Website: bh-photo
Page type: address-validator
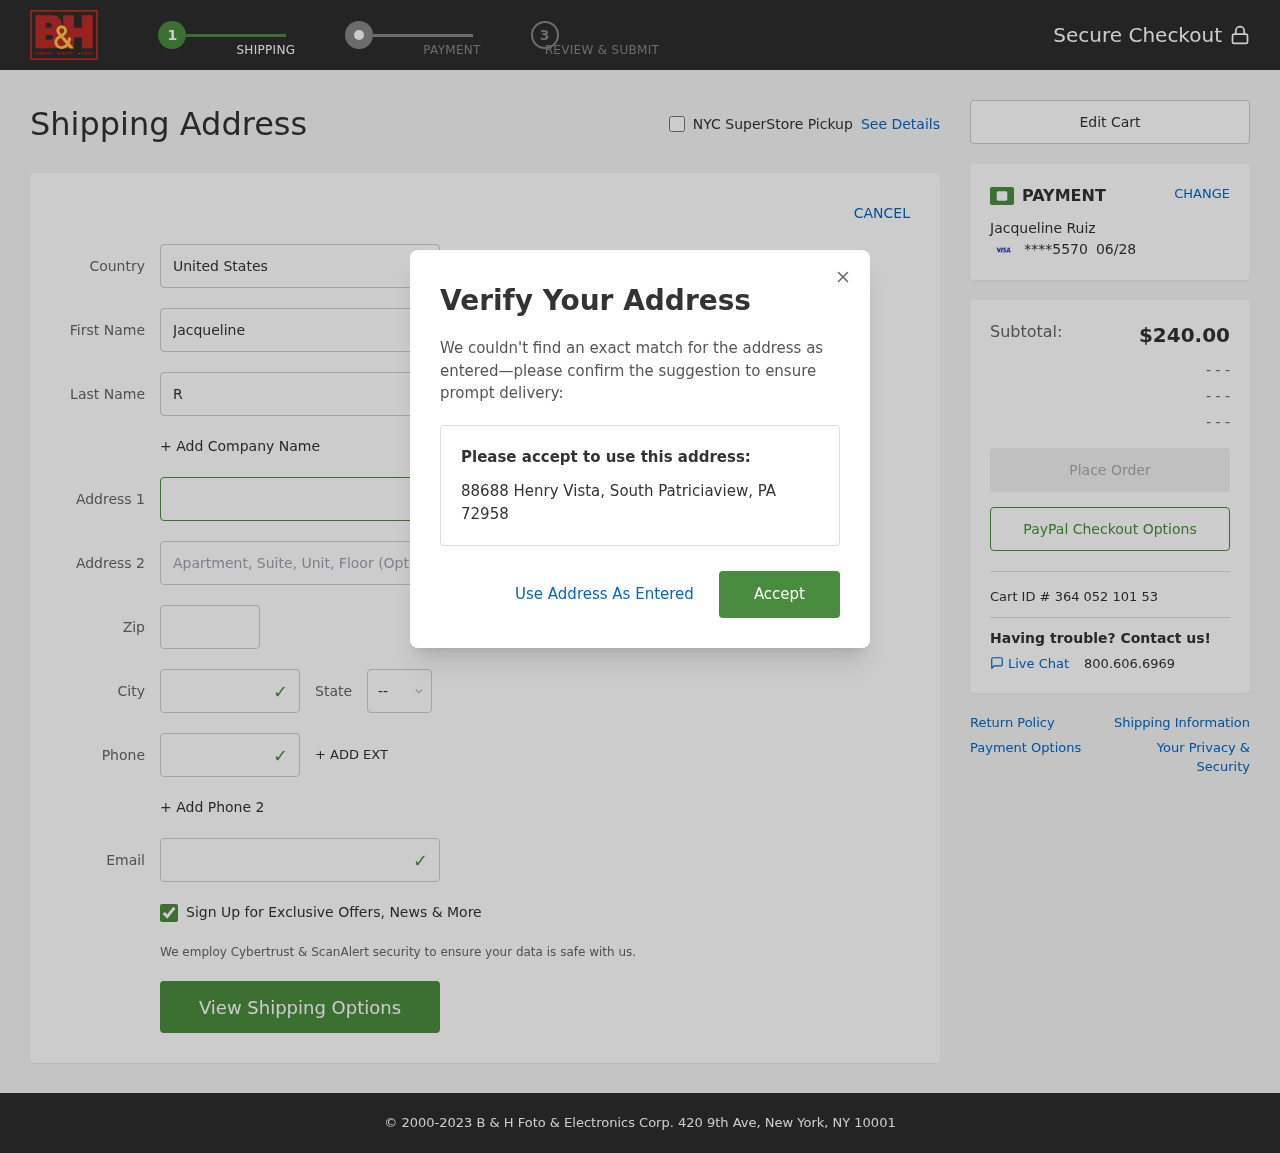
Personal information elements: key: PII_CARD_EXPIRY
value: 06/28
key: PII_CARD_LAST4
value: ****5570
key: PII_CITY
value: South Patriciaview
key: PII_COUNTRY
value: United States
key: PII_EMAIL
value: jacqueline.ruiz@hotmail.com
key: PII_FIRSTNAME
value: Jacqueline
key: PII_FULLNAME
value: Jacqueline Ruiz
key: PII_LASTNAME
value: Ruiz
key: PII_PHONE
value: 7703198650
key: PII_POSTCODE
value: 72958
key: PII_STATE_ABBR
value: PA
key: PII_STREET
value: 88688 Henry Vista
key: PII_CITY_STATE_ZIP
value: South Patriciaview, PA 72958
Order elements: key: ORDER_SUBTOTAL
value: $240.00
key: ORDER_ID
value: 364 052 101 53